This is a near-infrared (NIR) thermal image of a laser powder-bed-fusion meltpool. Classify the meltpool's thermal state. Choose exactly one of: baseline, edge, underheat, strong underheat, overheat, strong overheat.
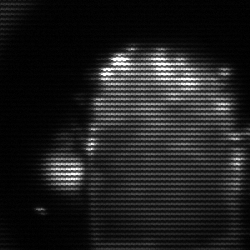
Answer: baseline